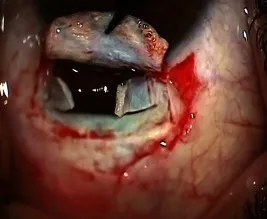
Fig. 4H shaped scleral flap with the tumor protruding.
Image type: medical_photograph (other_medical_photograph)